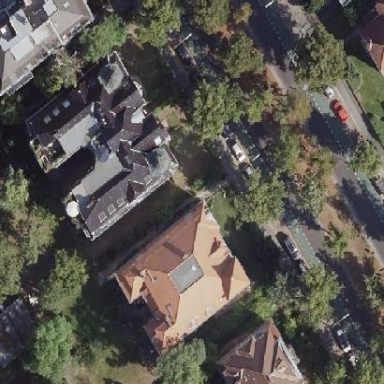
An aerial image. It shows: Building.